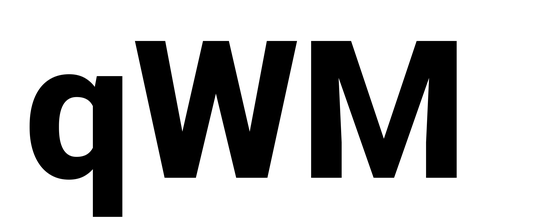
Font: Roboto_ExtraBold